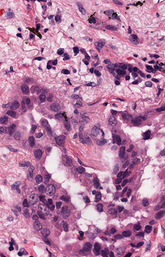
Tumor epithelial tissue: yes
Tumor-associated stroma tissue: yes
Normal tissue: no